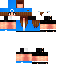
A female human skin with medium skin, wearing brown long hair dressed in a blue hoodie and blue shorts, featuring a closed mouth.